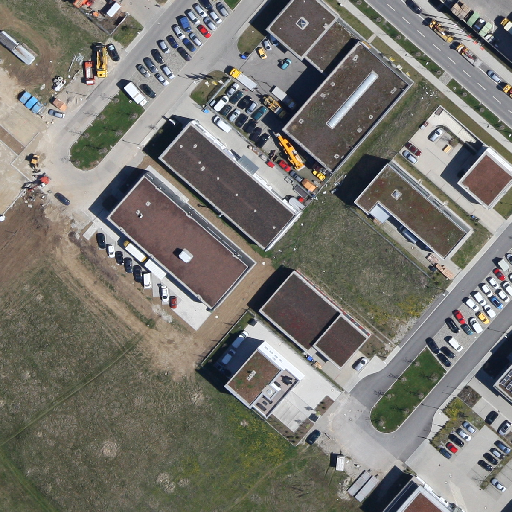
Referring expression: sidewalk along with tree